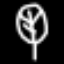
Label: leaf